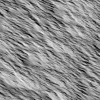
Atmospheric dust classification: not_dusty